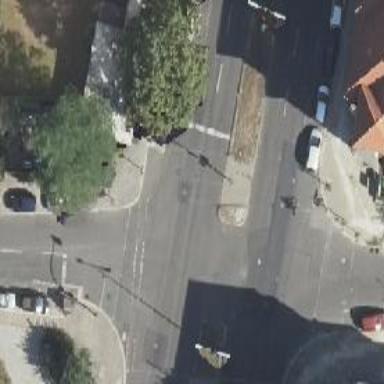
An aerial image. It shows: Road with traffic signals for signaling.